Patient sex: M
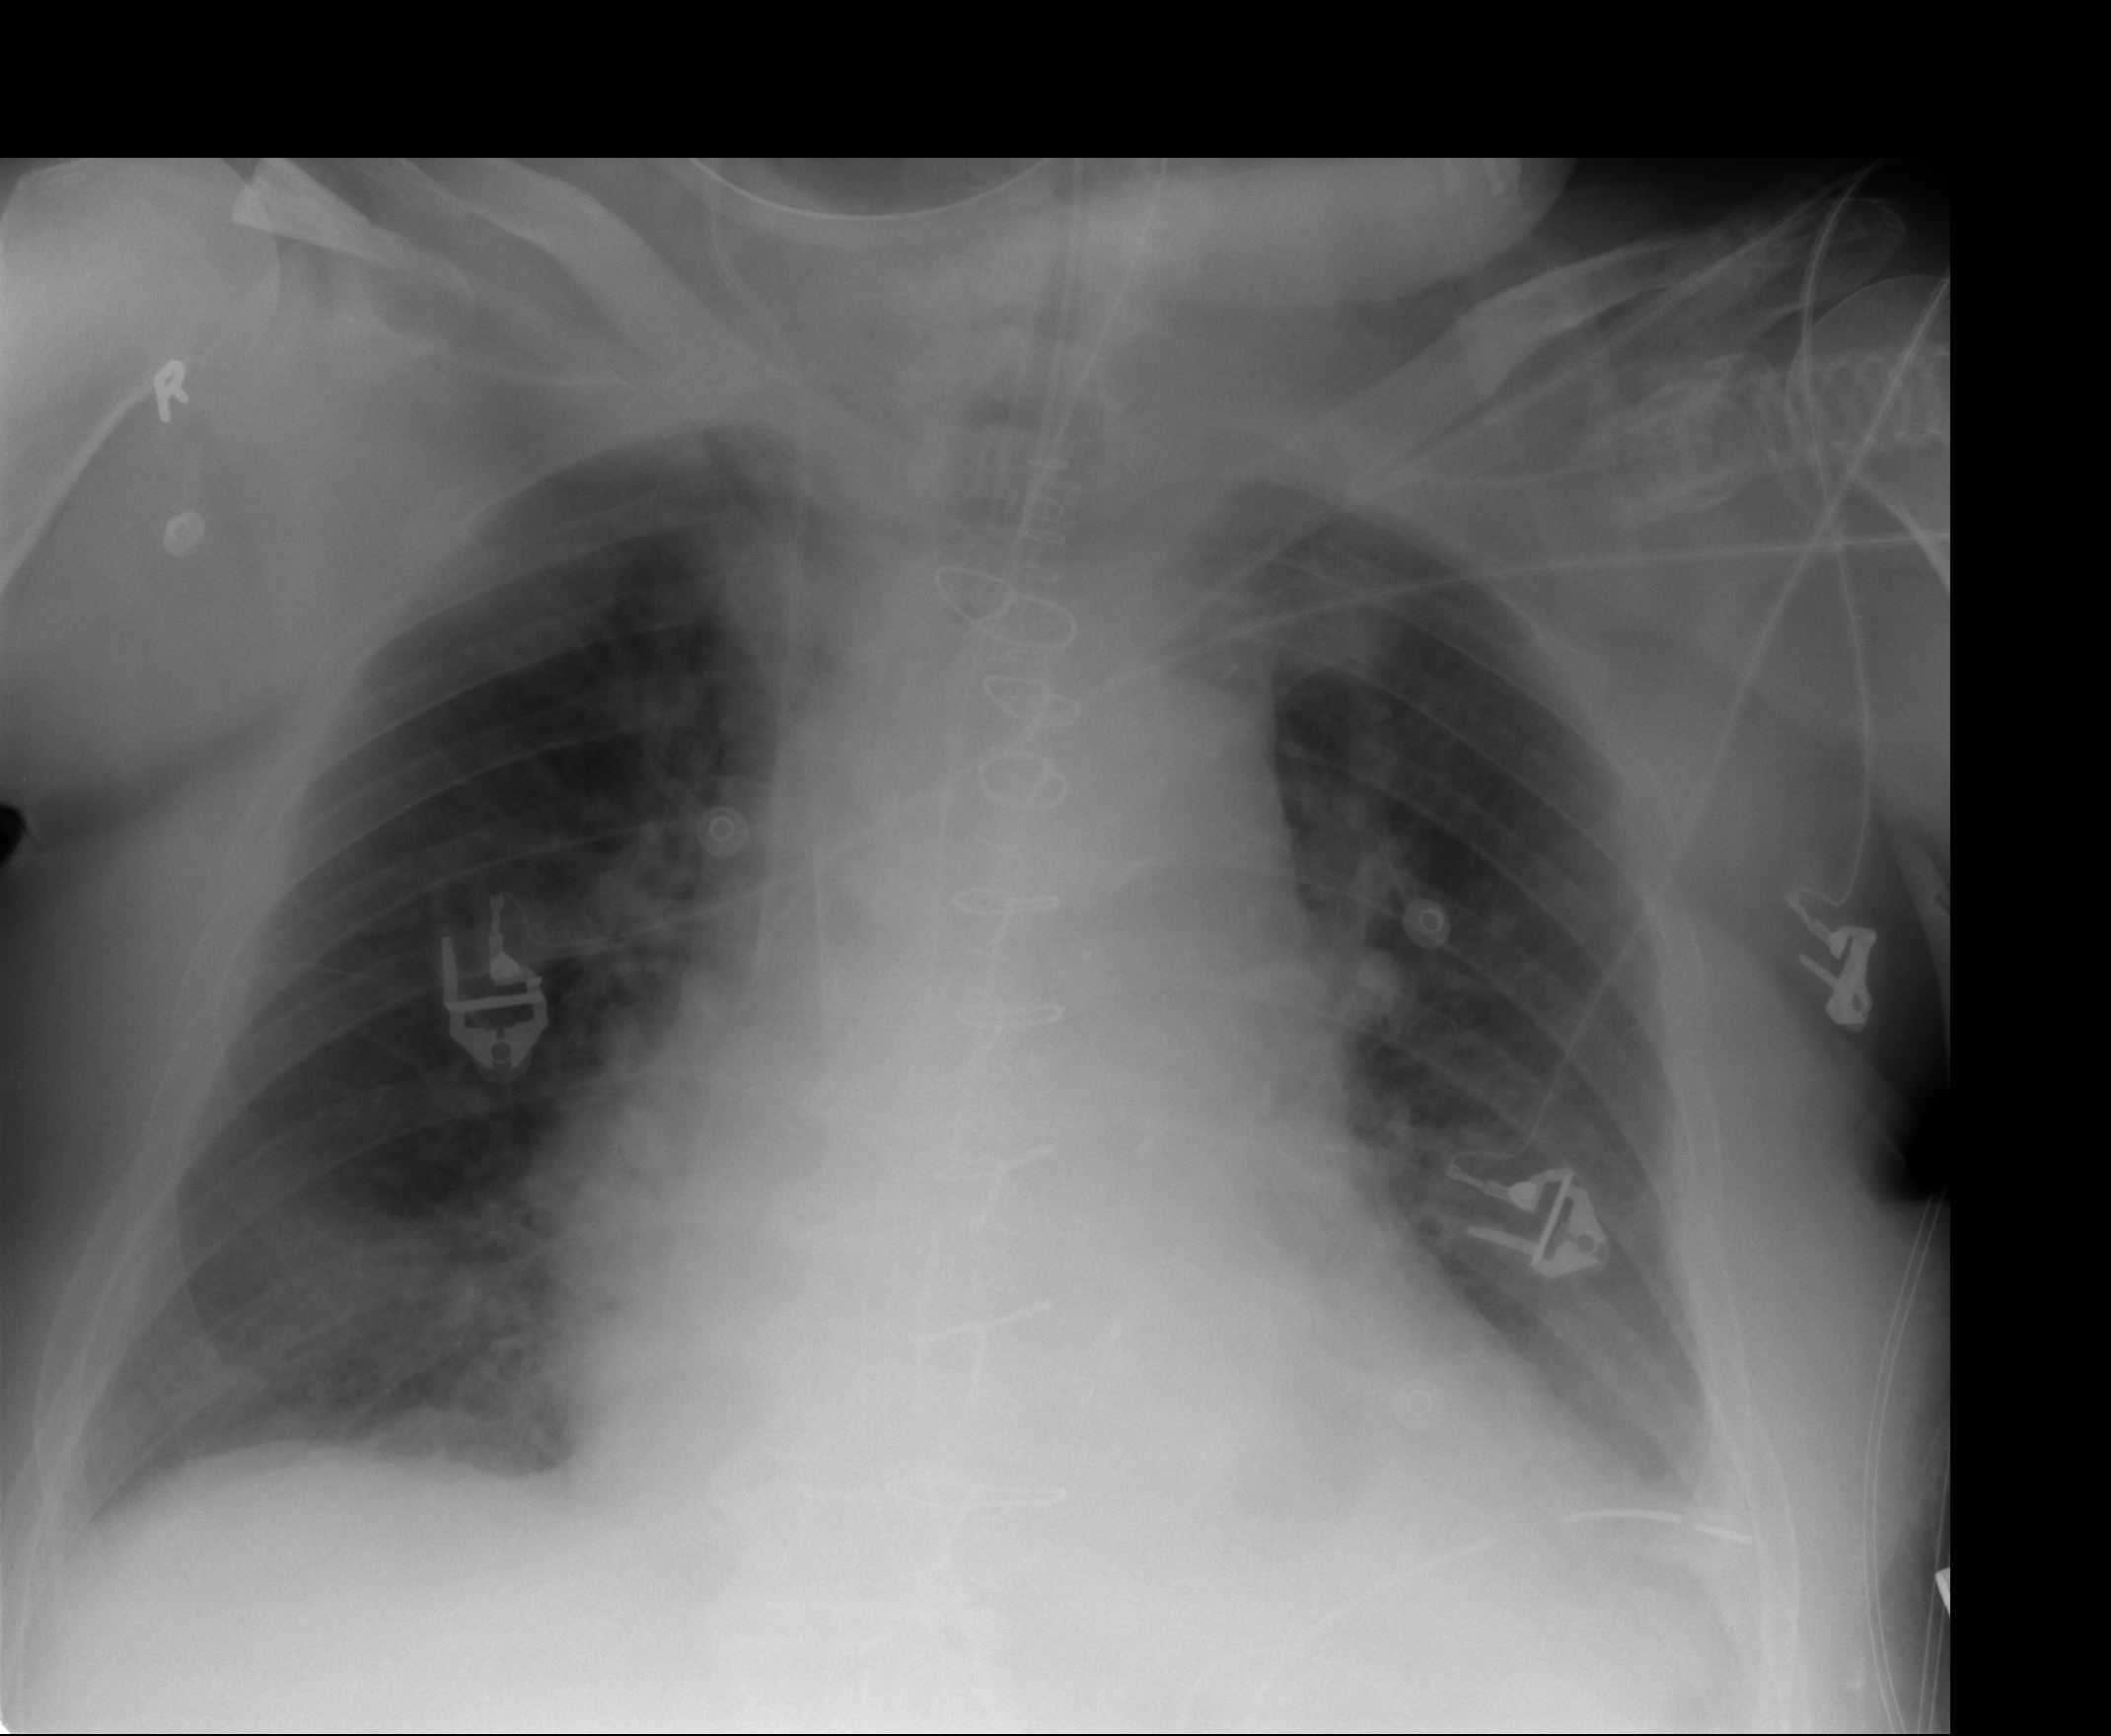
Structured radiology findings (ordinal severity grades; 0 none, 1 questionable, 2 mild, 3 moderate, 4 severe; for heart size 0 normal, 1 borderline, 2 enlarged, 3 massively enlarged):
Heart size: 2
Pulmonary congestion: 3
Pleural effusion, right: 1
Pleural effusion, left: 2
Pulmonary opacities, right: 2
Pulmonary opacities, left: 2
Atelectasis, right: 2
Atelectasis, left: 2